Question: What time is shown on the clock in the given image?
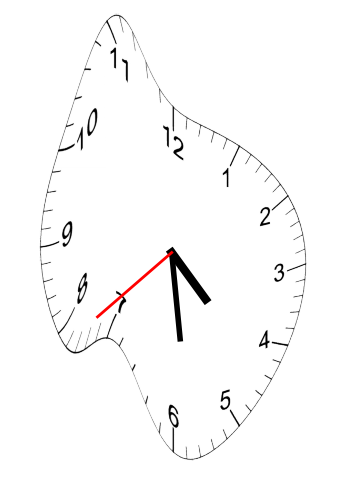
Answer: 04:28:38